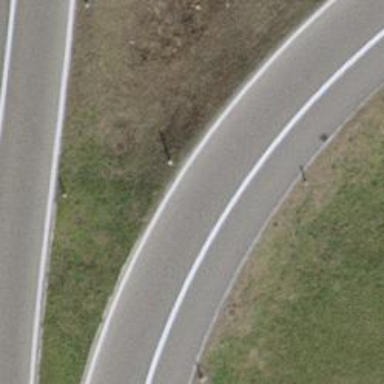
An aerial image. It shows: Asphalt motorway link.